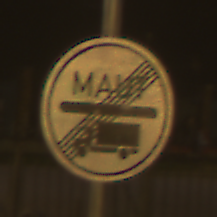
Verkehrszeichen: EndeMautpflicht
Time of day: Night
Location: Outdoor (Urban)
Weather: Clear
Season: NotSpecified
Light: Artificial